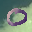
Label: 0